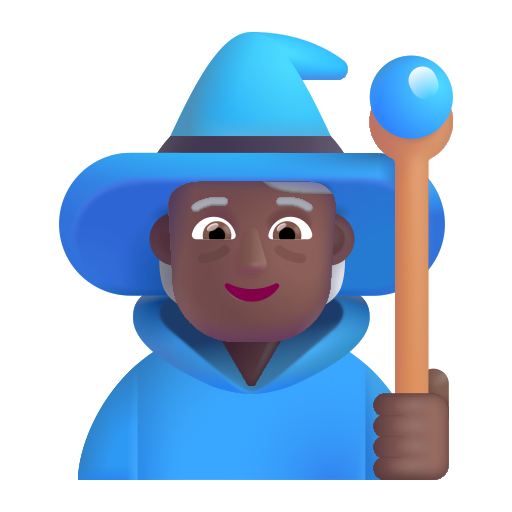
person mage color  dark